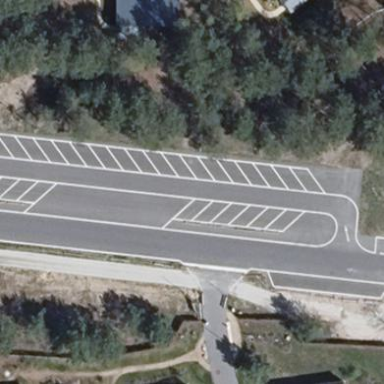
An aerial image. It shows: Parking area with surface.